Aerial crown-view tile of a tropical tree (Barro Colorado Island, Panama), acquired 20240918:
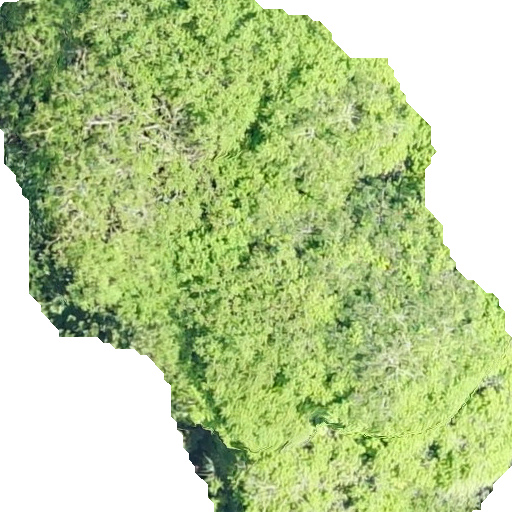
Species: Tachigali panamensis
GBIF accepted scientific name: Tachigali panamensis
Crown area: 353.497 m²